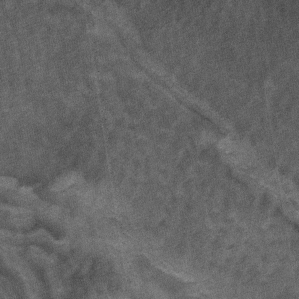
Label: non_frost